Question: I am fetching some string from facebook , but i dont know whitch encoding in string . I need to convert this string into utf8 before inserting into database table . Getting this error message.
Here is my php code.
'''
$email = (isset($this->_userinfo['email']) ? $this->_userinfo['email'] : '');
$fname = $this->_userinfo['first_name'];
$lname = $this->_userinfo['last_name'];
$name = $this->_userinfo['name'];
$sql = 'INSERT INTO users '
. '(fbid, fbuid, fullname, userlevel, email, name, sirname) '
. 'VALUES("'
. $this->_fbid . '","'
. $fbuid . '","'
. $name . '","'
. $userlevel . '","'
. $email . '","'
. $fname . '","'
. $lname . '")';
'''
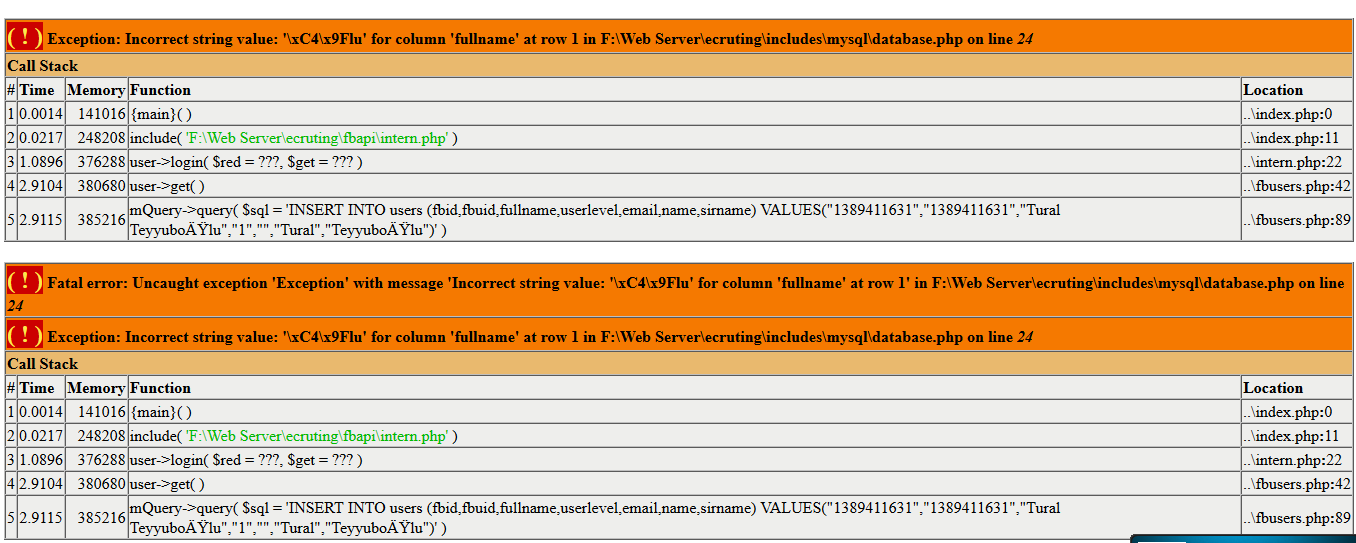
Answer: You might want to take a look at this question:
<URL>
especially the second answer by <URL>
He wrote a class (and offers the link to it) which would correctly encode Windows Extended ASCII to UTF8 and also correct UTF8 if necessary.
A really handy tool to have when you are in the UTF8 land :)